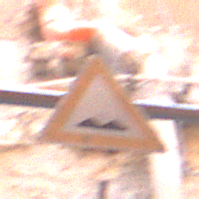
Verkehrszeichen: UnebeneFahrbahn
Umgebung: Outdoor, Urban
Tageszeit: MorningAfternoon
Wetter: Clear
Licht: Natural
Jahreszeit: NotSpecified
Kontrast: MediumContrast